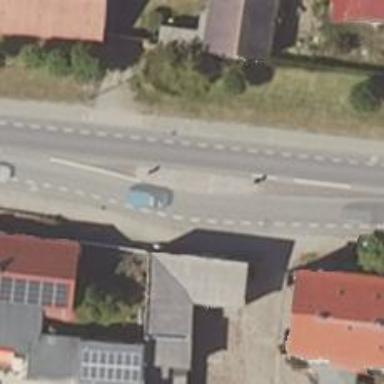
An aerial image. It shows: Road with crossing that has central island. There is chicane for traffic calming.